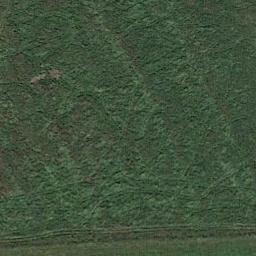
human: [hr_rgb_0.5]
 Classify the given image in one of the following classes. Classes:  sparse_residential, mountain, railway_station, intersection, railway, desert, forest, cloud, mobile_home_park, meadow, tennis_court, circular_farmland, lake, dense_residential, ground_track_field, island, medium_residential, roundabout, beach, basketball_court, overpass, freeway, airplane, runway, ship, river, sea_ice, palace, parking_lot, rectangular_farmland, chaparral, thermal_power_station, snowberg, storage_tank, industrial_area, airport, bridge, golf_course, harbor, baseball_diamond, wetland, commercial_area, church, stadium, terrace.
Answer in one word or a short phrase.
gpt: meadow